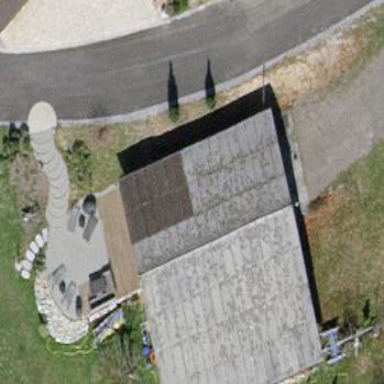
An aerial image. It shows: Farm auxiliary building.